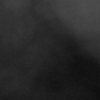
Atmospheric dust classification: dusty